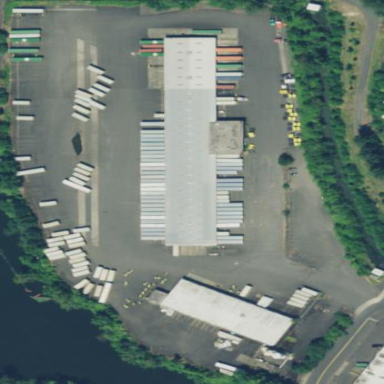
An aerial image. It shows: Industrial area focusing on logistics.